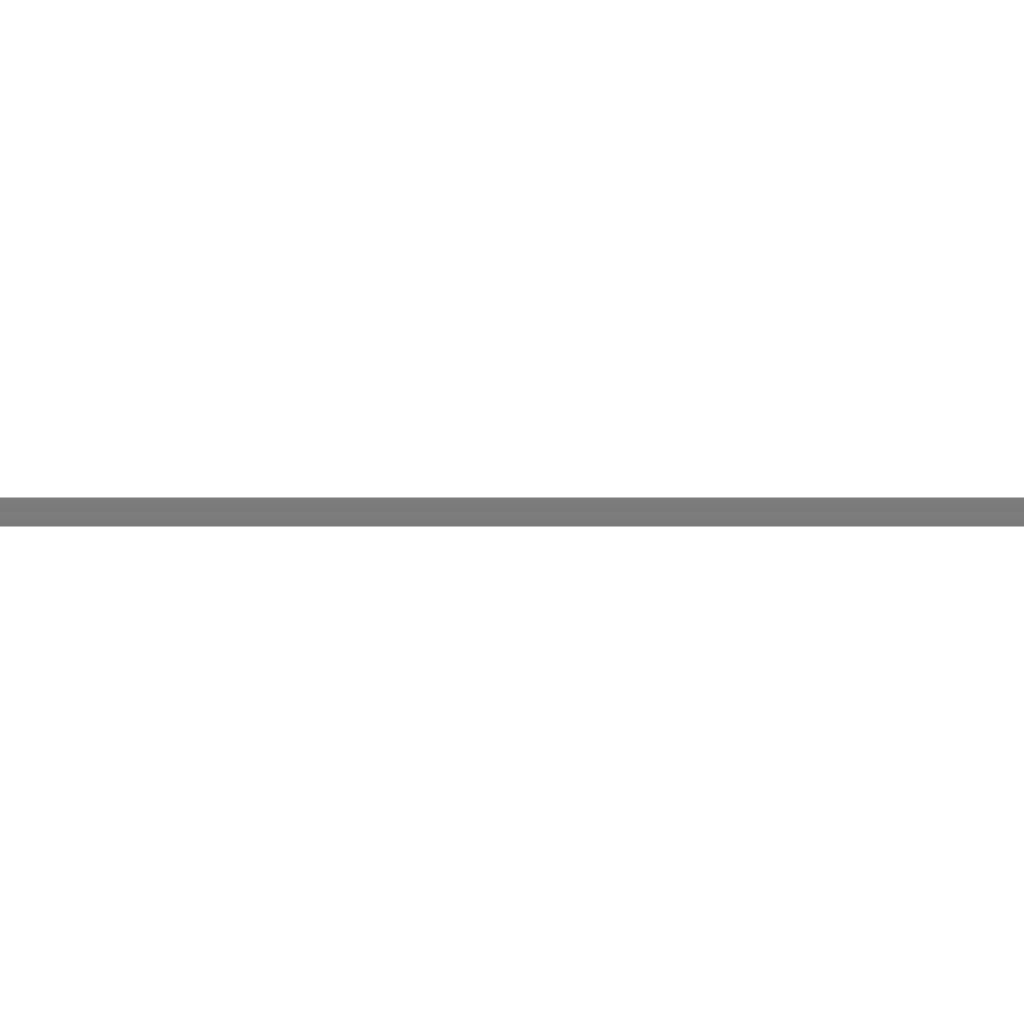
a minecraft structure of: luxurious-villa bad low quality